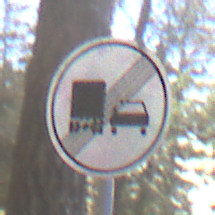
Verkehrszeichen: EndeUeberholverbotKraftfahrzeuge
Umgebung: Outdoor, Nature
Tageszeit: MorningAfternoon
Wetter: Clear
Licht: Natural
Jahreszeit: Winter
Kontrast: HighContrast